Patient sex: F
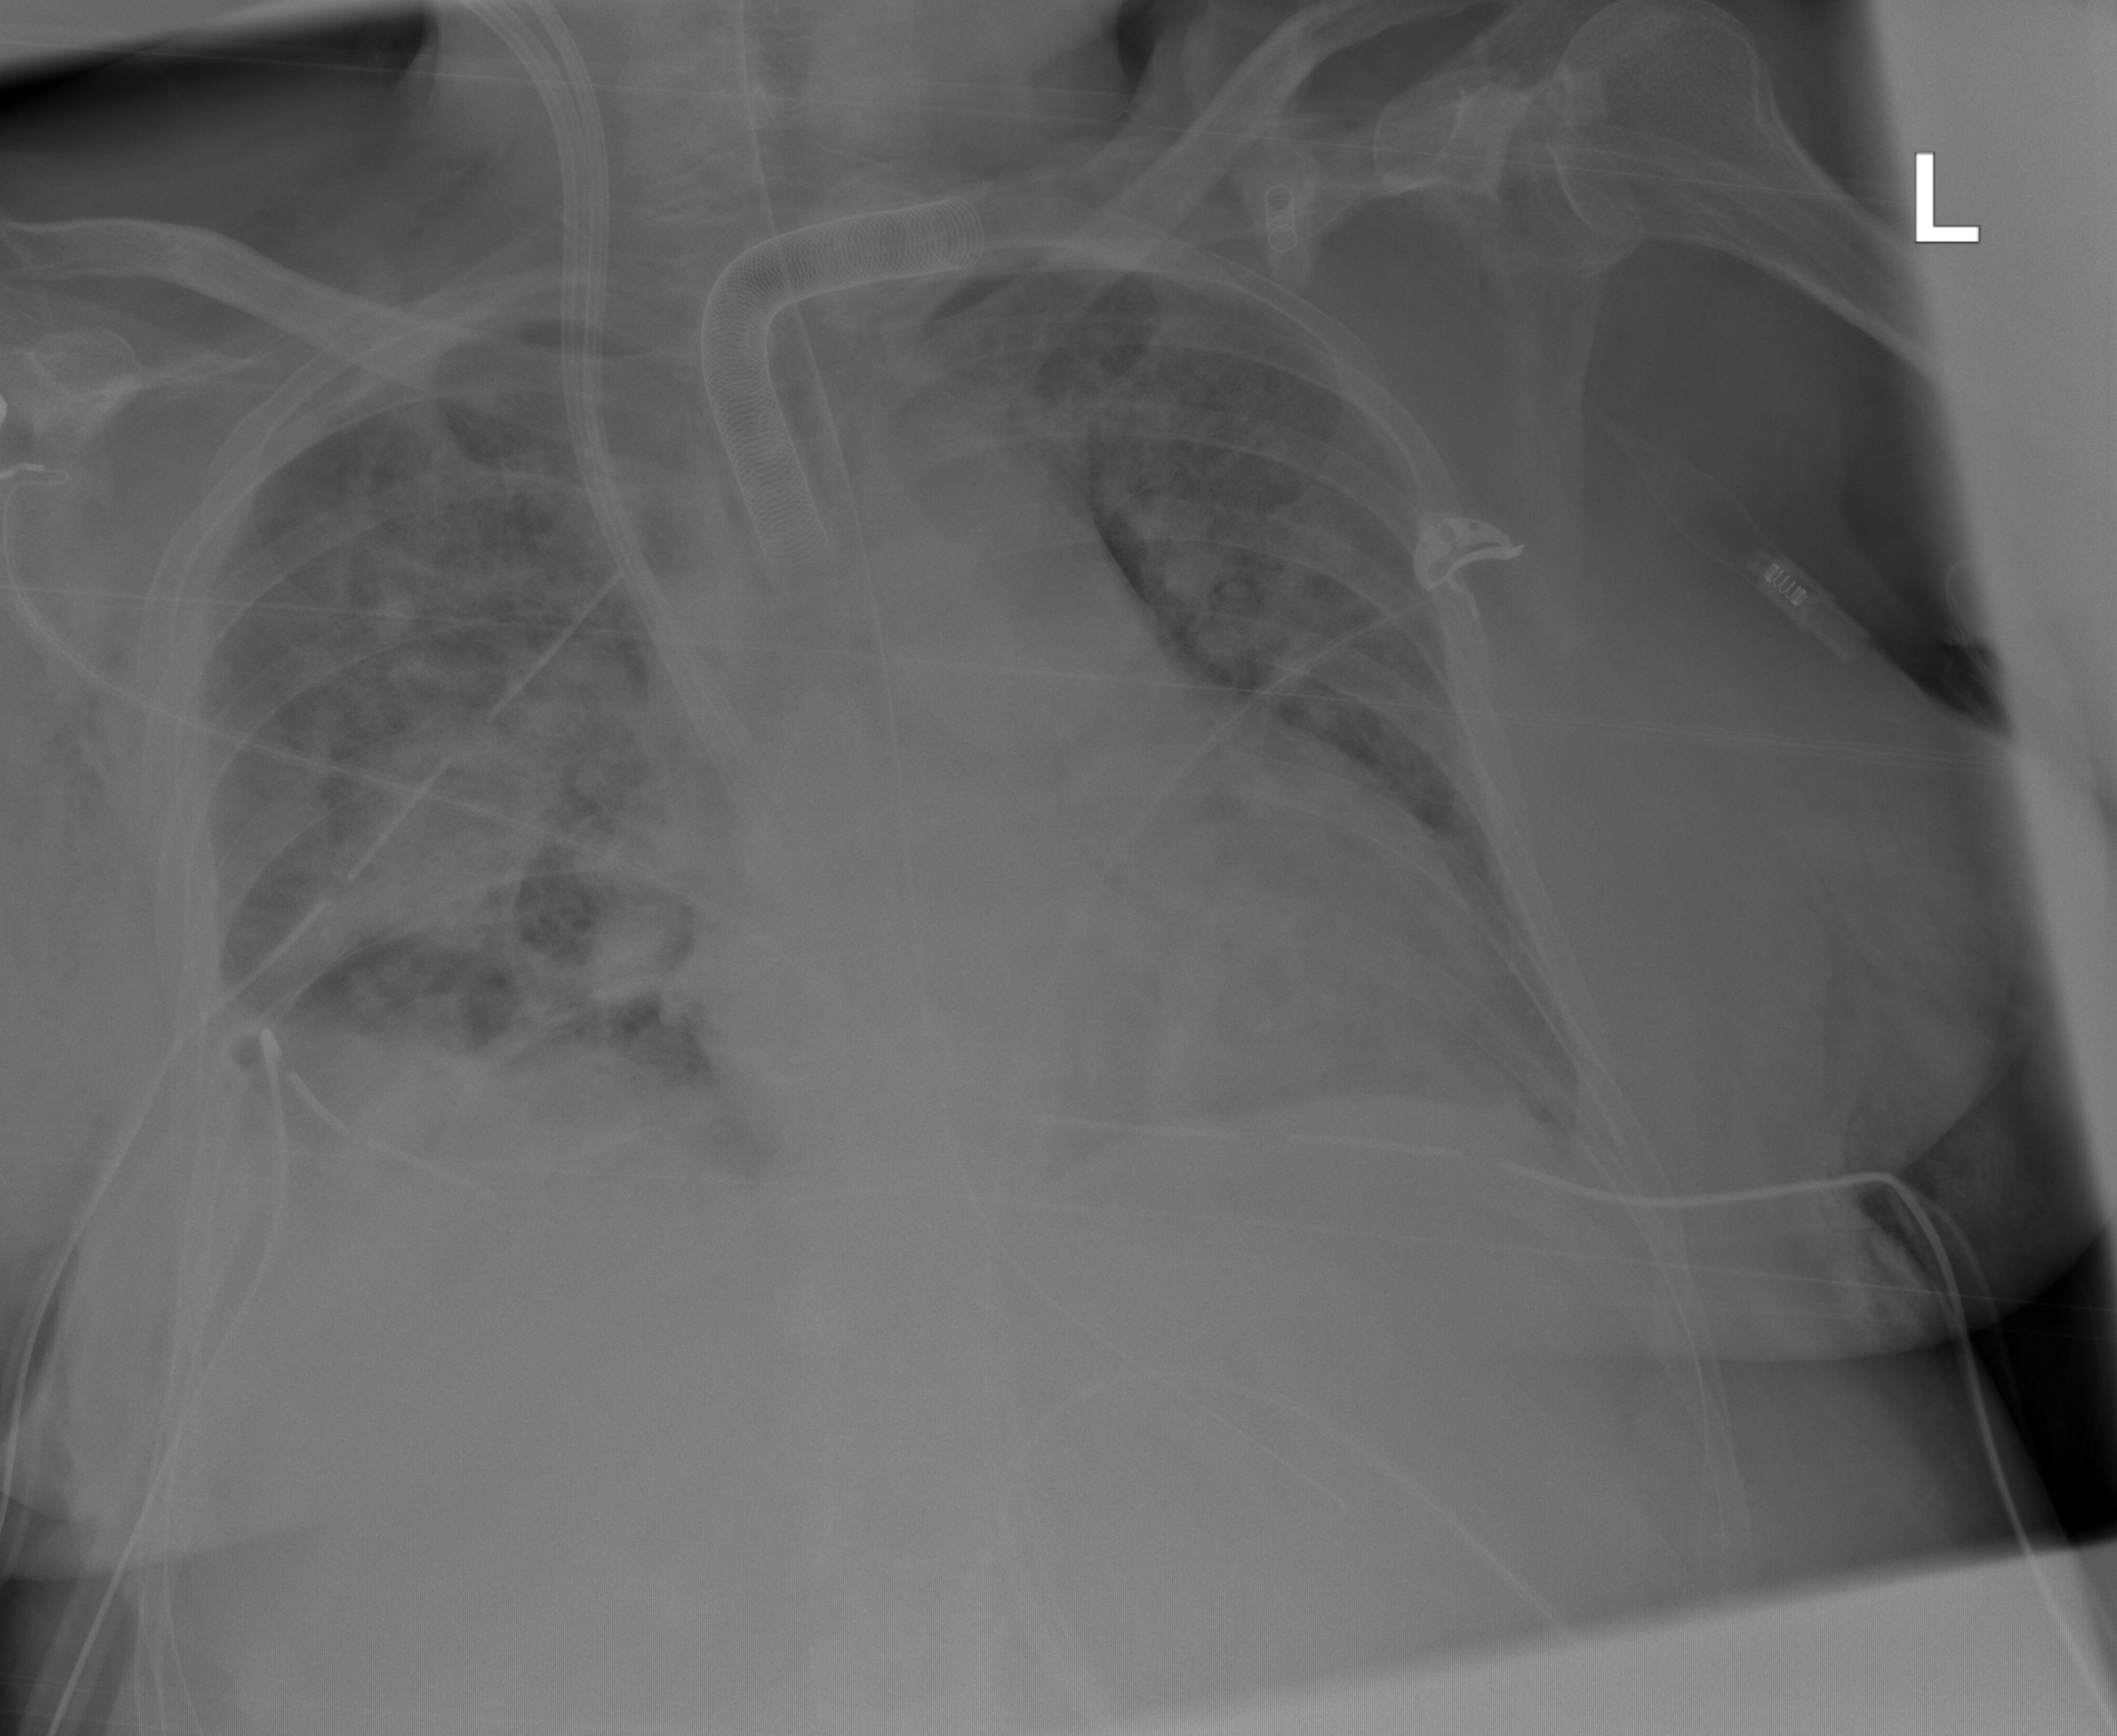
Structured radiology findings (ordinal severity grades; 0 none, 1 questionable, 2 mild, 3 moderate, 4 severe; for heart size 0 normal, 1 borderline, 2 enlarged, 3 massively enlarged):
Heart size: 1
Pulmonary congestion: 2
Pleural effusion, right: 0
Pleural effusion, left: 0
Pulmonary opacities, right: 2
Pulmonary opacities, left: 2
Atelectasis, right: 0
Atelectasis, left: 0